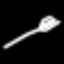
Label: fork